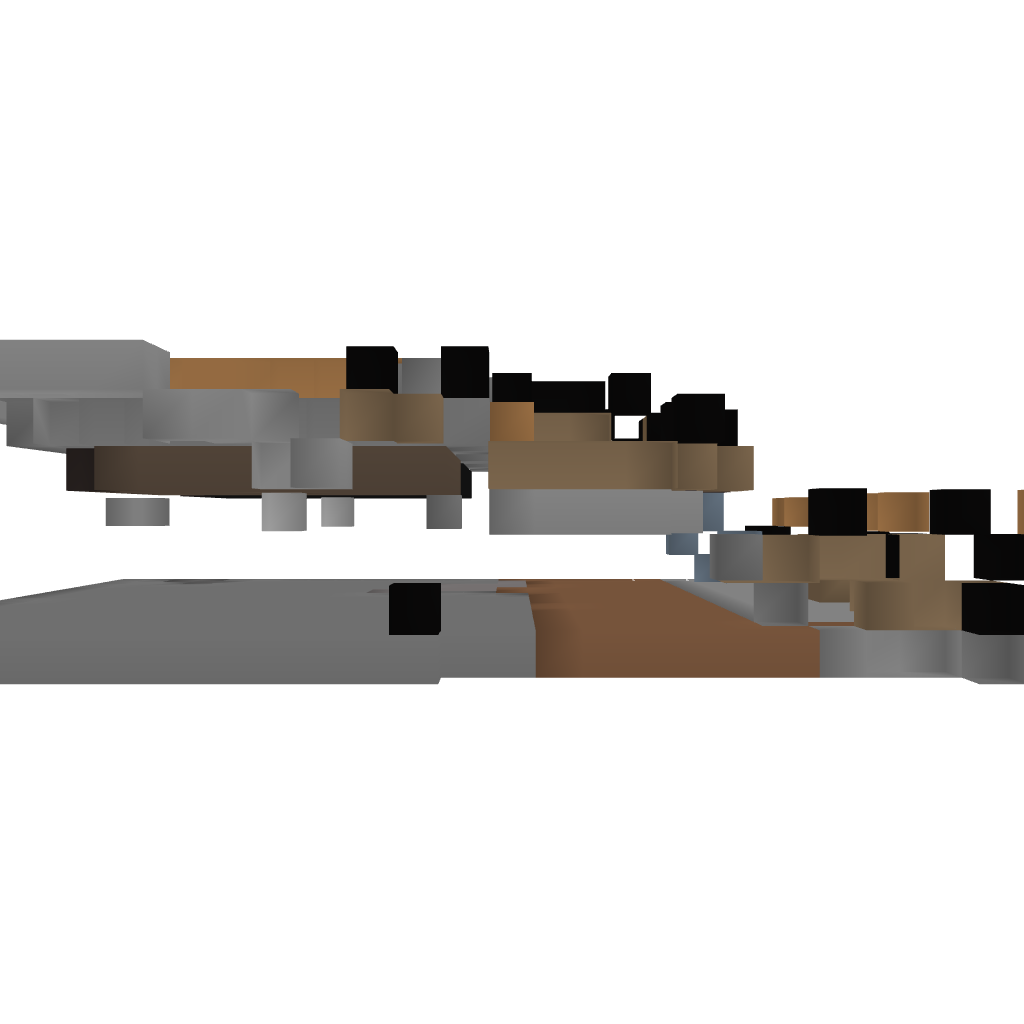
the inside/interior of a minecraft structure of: Interior-Farm